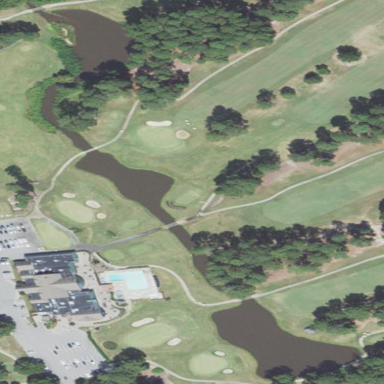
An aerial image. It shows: Water hazard in golf course. The hazard is natural water feature.